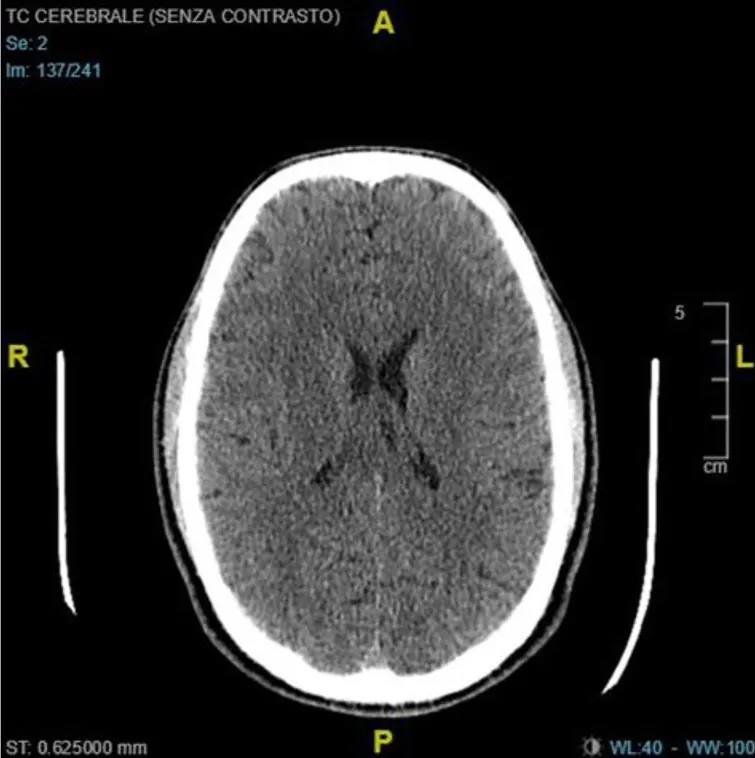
Normal brain CT scan at the entrance.
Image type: radiology (ct)